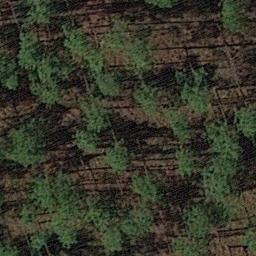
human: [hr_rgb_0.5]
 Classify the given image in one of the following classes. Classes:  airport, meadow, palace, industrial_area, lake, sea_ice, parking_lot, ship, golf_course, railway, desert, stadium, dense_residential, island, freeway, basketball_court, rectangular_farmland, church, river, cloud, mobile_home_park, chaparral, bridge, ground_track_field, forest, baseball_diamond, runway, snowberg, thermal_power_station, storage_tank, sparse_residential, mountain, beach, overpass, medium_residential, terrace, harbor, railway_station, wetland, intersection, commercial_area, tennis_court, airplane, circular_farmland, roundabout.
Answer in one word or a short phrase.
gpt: forest